Question: I want to plot a stacked bar plot with error bars. I have a data frame with five variables. Var1 contains the effects of treatments on three different species in 'Var2'. The effects of treatments are given in variable 'value'. Variable 'start' and 'end' contains the values for error bars. I want to plot a stacked bar plot in a way that orders of Var1 and Var2 should be same. Something like this:

This figure is just an example. Some example data:
'''
Var1 Var2 value start end
Eff1 spe1 0.73 0.72 0.74
Eff2 spe1 0.25 0.24 0.26
Eff3 spe1 0.007 0.006 0.008
Eff1 spe2 0.69 0.68 0.7
Eff2 spe2 0 0 0
Eff3 spe2 0.3 0.29 0.31
Eff1 spe3 0.78 0.77 0.79
Eff2 spe3 0 0 0
Eff3 spe3 0.212 0.2 0.22
'''
The values in table does not match to the figure above. Thank you for the suggestions.
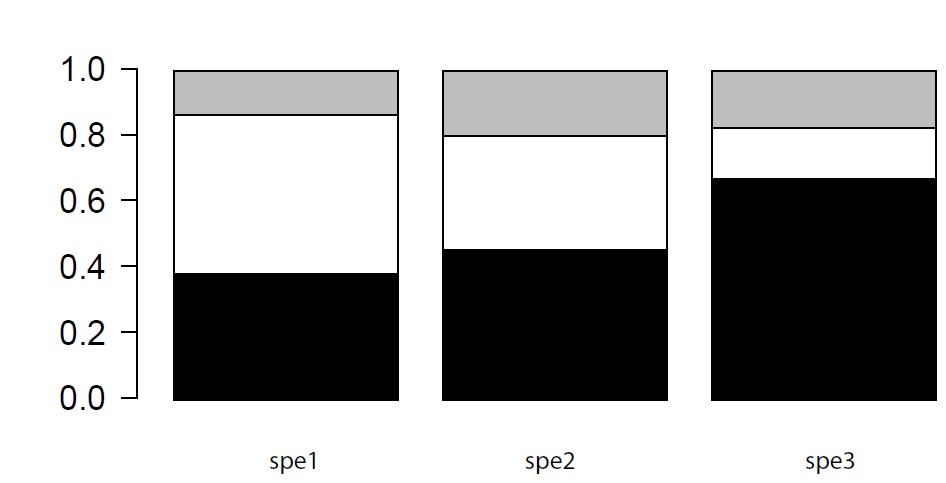
Answer: '''
df <- read.table(text="
Var1 Var2 value ybegin yend
Eff1 spe1 0.73 0.72 0.74
Eff2 spe1 0.25 0.24 0.26
Eff3 spe1 0.007 0.006 0.008
Eff1 spe2 0.69 0.68 0.7
Eff2 spe2 0 0 0
Eff3 spe2 0.3 0.29 0.31
Eff1 spe3 0.78 0.77 0.79
Eff2 spe3 0 0 0
Eff3 spe3 0.212 0.2 0.22", header = T)
str(df)
df[df$Var1 == "Eff2", "ybegin"] <- df[df$Var1 == "Eff2", "ybegin"] + df[df$Var1 == "Eff1", "value"]
df[df$Var1 == "Eff2", "yend"] <- df[df$Var1 == "Eff2", "yend"] + df[df$Var1 == "Eff1", "value"]
df[df$Var1 == "Eff3", "ybegin"] <- df[df$Var1 == "Eff3", "ybegin"] + df[df$Var1 == "Eff2", "ybegin"]
df[df$Var1 == "Eff3", "yend"] <- df[df$Var1 == "Eff3", "yend"] + df[df$Var1 == "Eff2", "yend"]
library(ggplot2)
dodge <- position_dodge(width = 0.9)
cols <- c("black", "white", "darkgrey")
limits <- aes(ymax = yend , ymin = ybegin)
ggplot(df, aes(x = Var2, y = value, fill = Var1)) + geom_bar(stat="identity", color = "black") +
scale_fill_manual(values = cols) +
geom_errorbar(limits, colour = "red", width = 1, position = dodge) +
theme_bw() +
theme(panel.grid.major = element_blank() ,panel.grid.minor = element_blank())
'''